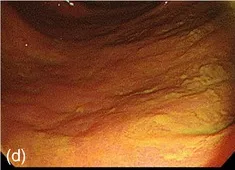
Endoscopic findings of obstructive colitis before/after endoscopic decompression. (c, d) Colonic mucosa gradually healed following multiple therapy sessions (days 18 and 30).
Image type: endoscopy (gi_endoscopy)